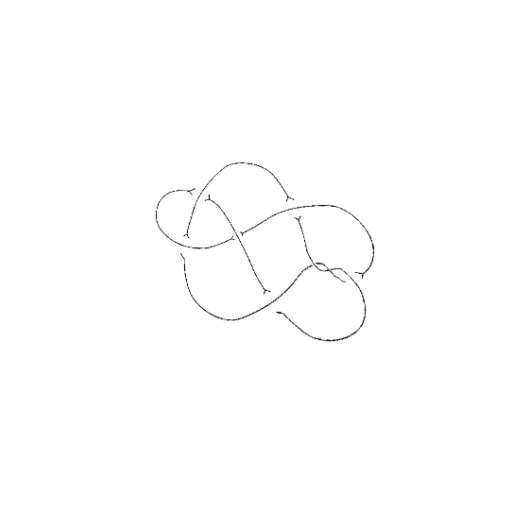
Crossing number: 8